Field crop: maize
Growth stage: 2
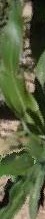
Species: maize